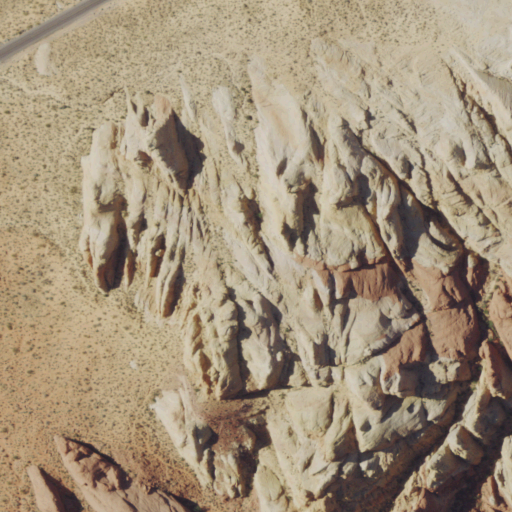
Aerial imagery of canyon in Nevada named Fire canyon arch containing barren land, grassland, shrub, and open development